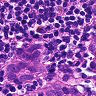
Metastatic tissue present: yes